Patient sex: M
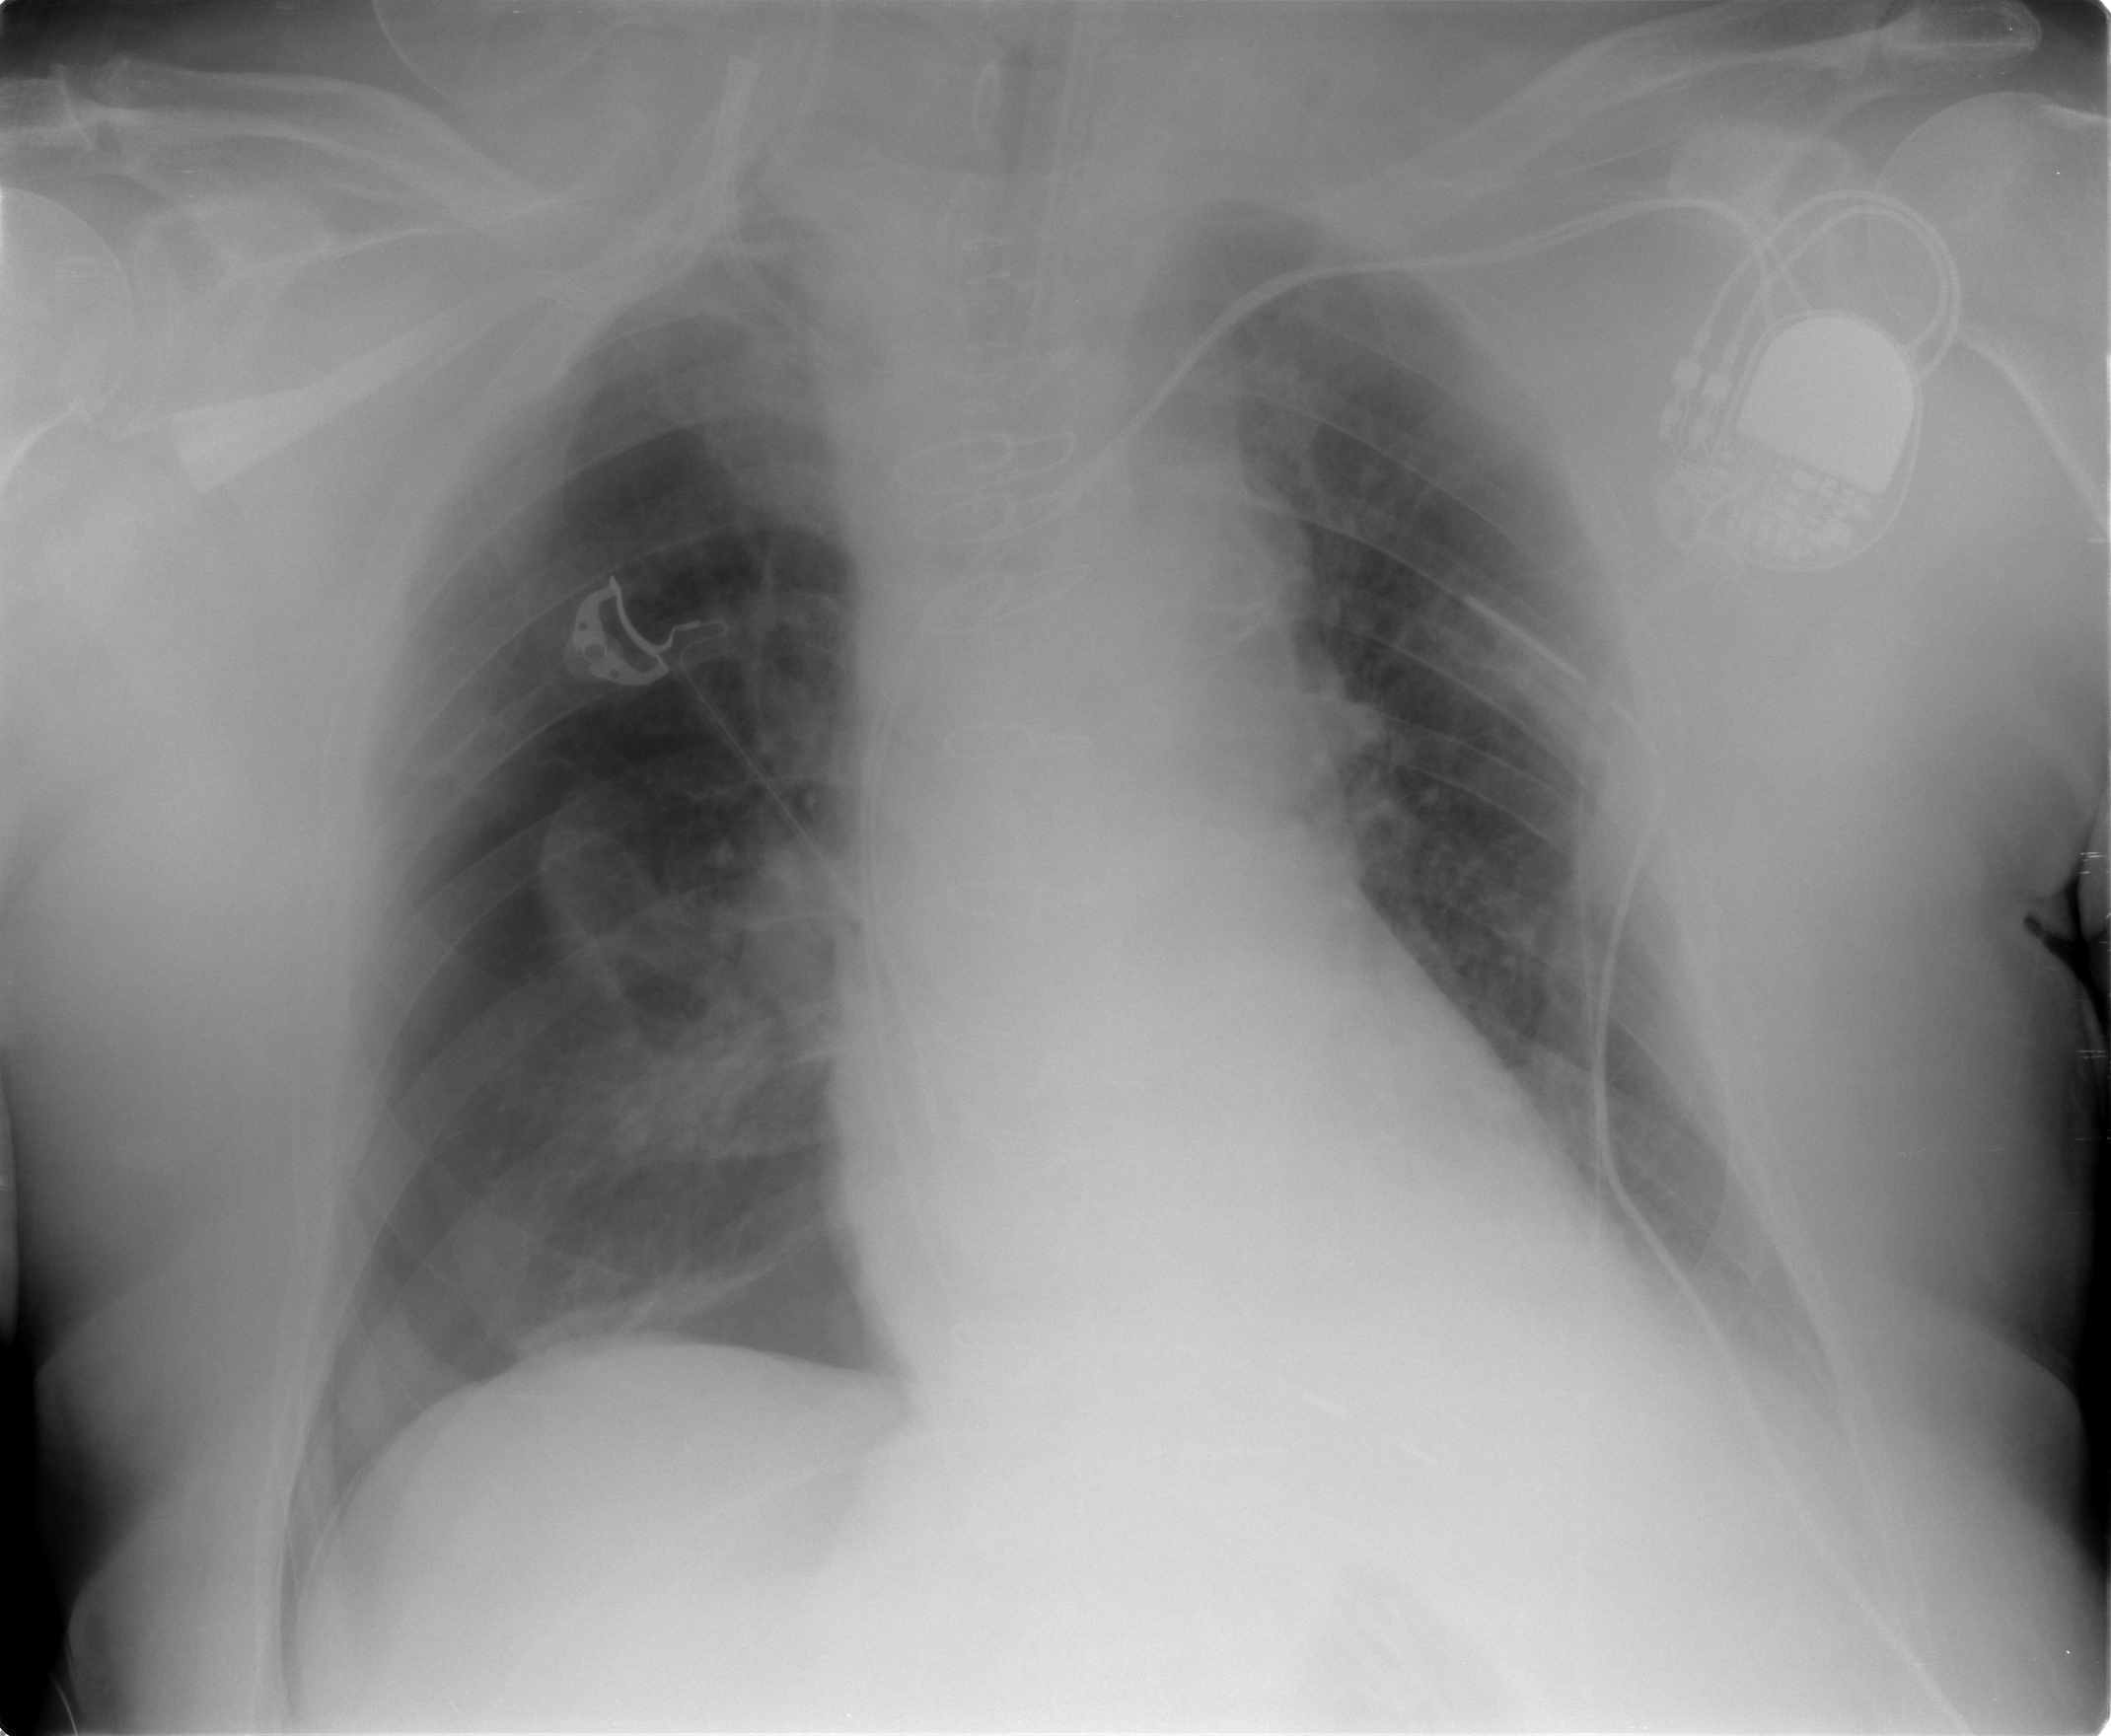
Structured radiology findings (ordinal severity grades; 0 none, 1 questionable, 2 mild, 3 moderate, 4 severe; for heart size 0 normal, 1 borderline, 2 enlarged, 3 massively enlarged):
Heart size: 2
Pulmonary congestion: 0
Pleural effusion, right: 0
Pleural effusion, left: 1
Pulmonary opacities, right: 0
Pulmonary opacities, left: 0
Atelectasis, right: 0
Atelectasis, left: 0